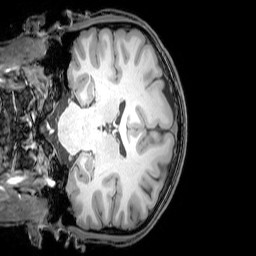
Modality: T1w
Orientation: coronal
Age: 24
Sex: male
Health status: healthy
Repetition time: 0.081 s
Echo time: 0.037 s